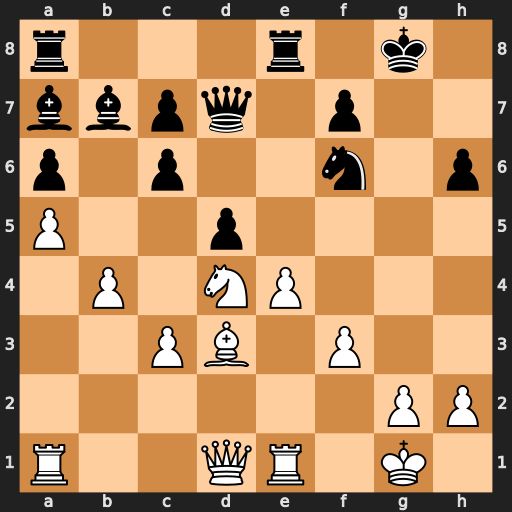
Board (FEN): r3r1k1/bbpq1p2/p1p2n1p/P2p4/1P1NP3/2PB1P2/6PP/R2QR1K1
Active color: w
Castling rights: -
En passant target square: -
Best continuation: e5